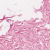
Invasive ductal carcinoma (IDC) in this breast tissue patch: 0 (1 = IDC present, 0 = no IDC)